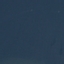
Land use / land cover class: SeaLake